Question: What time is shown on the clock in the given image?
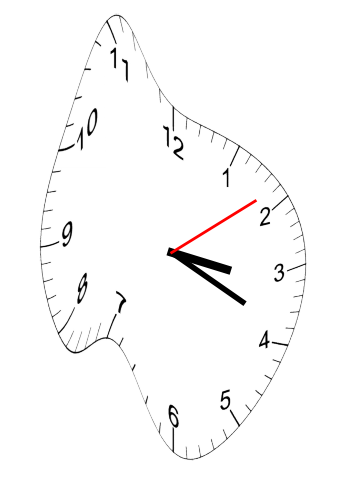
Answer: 03:19:09